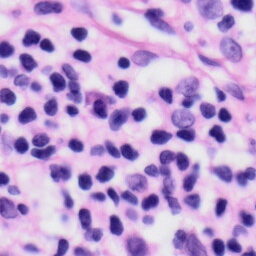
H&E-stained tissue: Skin